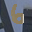
Label: 6